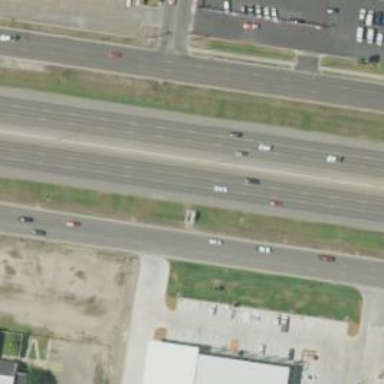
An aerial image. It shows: Secondary road with frontage access.